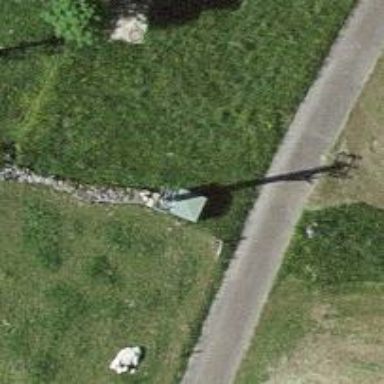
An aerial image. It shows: Distribution transformer attached to power pole.